Question: Just out of curiosity: why is PuttyTel.exe not included in the All-in-one .zip file on Putty download page?

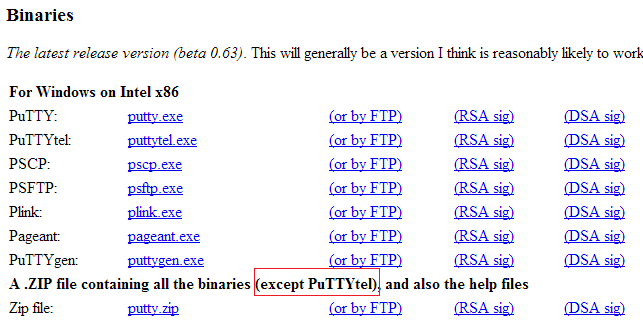
Answer: Quoted from Simon:
"Because we don't expect anyone to have a use for both PuTTY
PuTTYtel, so the all-in-one zip file contains the maximal set of
programs that we expect any individual user to want to use together.
We've always assumed that anyone using PuTTYtel must be doing so
because they aren't allowed cryptographic software in their
jurisdiction, in which case they couldn't use any of the other
programs in the suite anyway, so PuTTYtel would be the thing
they could legally download. (I suppose we could easily enough build a
sort of 'Plinktel' - Plink with the SSH protocol removed - but
nobody's ever asked for it.)"